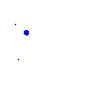
Particle: electron